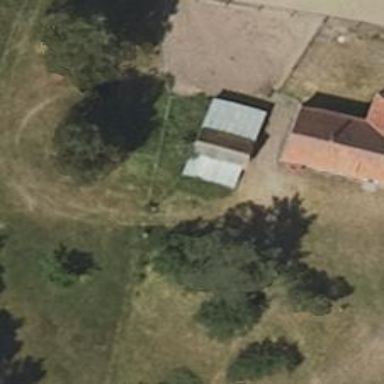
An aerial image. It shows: Isolated dwelling in the countryside.